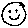
Label: smiley face